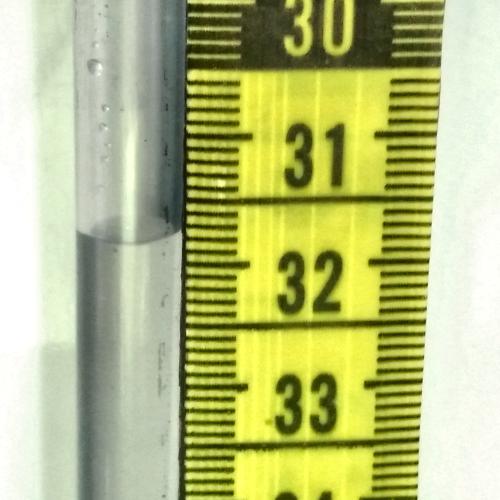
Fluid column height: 31.8 cm